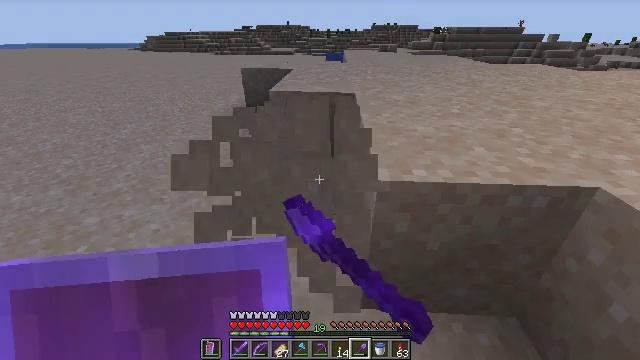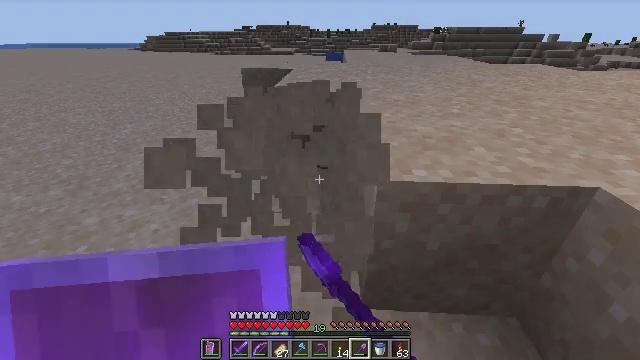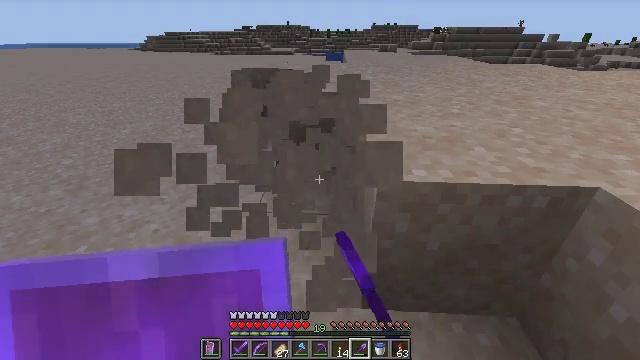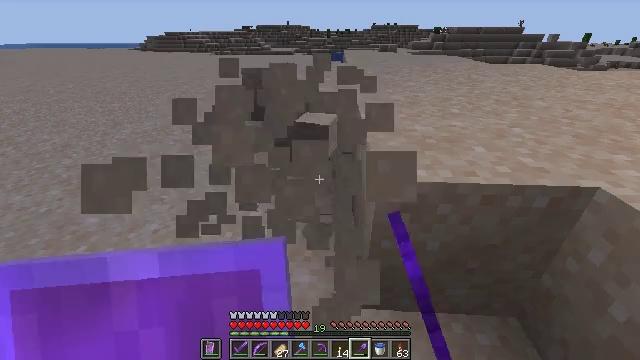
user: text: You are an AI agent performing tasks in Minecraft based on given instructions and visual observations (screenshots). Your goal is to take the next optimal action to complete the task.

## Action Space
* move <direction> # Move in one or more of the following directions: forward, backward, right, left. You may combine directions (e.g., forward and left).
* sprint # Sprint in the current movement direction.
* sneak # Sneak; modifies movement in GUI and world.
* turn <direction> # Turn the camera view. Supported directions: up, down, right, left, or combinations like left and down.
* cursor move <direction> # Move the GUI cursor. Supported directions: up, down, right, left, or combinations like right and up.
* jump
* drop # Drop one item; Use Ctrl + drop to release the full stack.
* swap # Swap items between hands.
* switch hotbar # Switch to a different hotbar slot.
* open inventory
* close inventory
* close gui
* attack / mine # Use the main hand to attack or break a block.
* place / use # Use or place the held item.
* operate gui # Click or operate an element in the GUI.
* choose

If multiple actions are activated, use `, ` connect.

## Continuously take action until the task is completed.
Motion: motion action
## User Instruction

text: Dig up some sand.
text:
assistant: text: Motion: no_op
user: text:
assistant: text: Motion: no_op
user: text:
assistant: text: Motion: no_op
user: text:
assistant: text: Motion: no_op